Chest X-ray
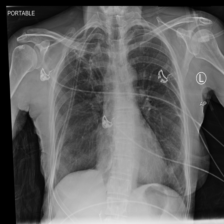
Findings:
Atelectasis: negative
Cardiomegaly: negative
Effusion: negative
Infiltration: negative
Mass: negative
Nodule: negative
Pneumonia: negative
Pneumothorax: negative
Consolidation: negative
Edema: negative
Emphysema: negative
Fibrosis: negative
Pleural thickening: negative
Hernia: negative